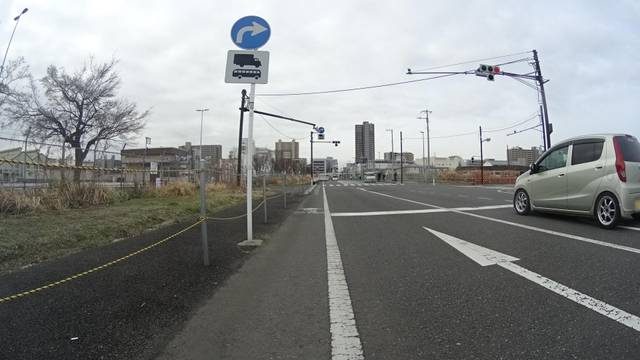
Region: Japan
Coordinates: 35.584, 139.374